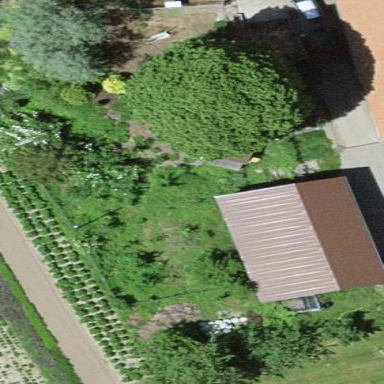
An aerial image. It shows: Shed.